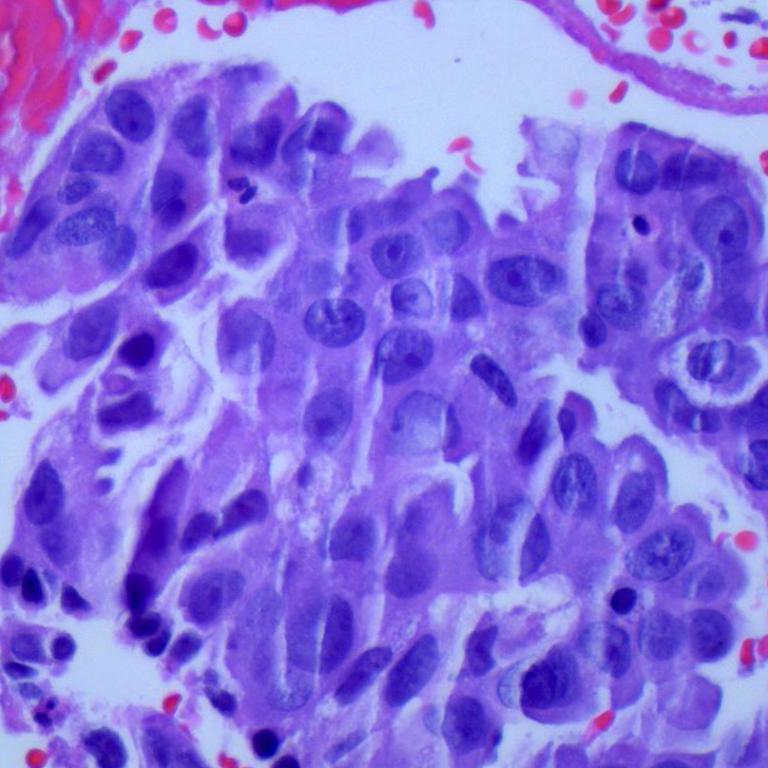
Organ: lung
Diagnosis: adenocarcinomas